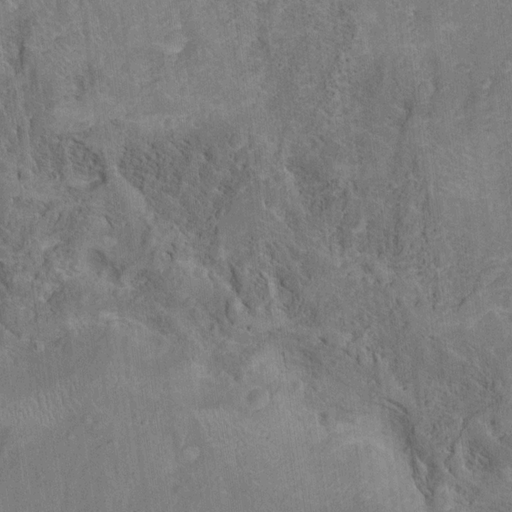
Classes present: Background